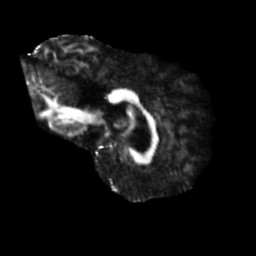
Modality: FA
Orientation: sagittal
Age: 46
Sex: female
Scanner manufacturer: siemens
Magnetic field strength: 3 T
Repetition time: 5.47 s
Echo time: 0.0854 s